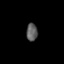
Tissue: skin
Cell type: Myeloid cells
Senescence score: 0.6886
Nuclear area (px): 194
Mean DAPI intensity: 91.428